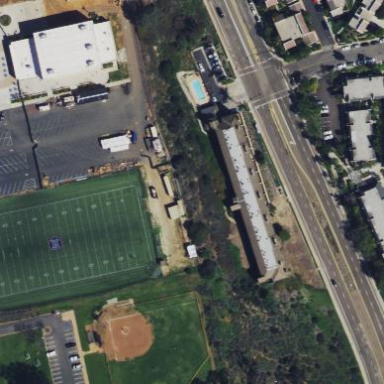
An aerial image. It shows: American football pitch for leisure and sport activities.